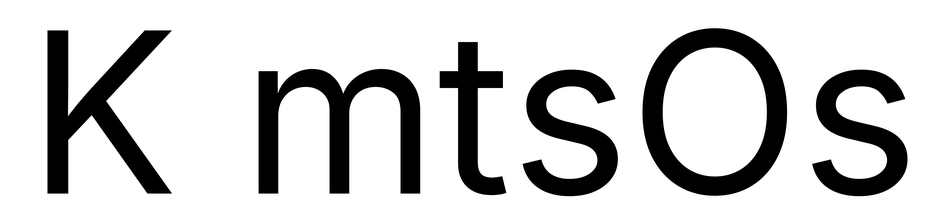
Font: Inter_Regular